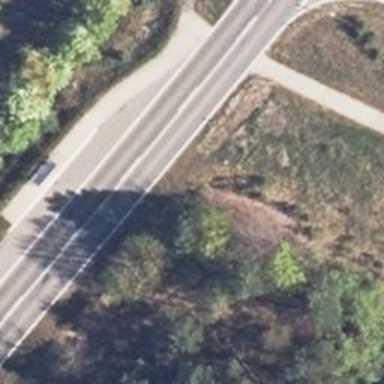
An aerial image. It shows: Tertiary road with asphalt surface.